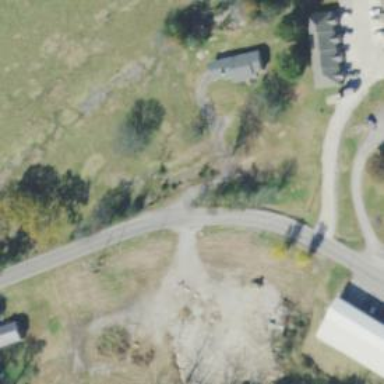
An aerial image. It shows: Driveway leading to service road.